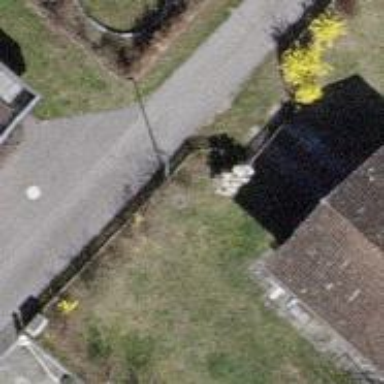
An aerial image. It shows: Wooden fence.